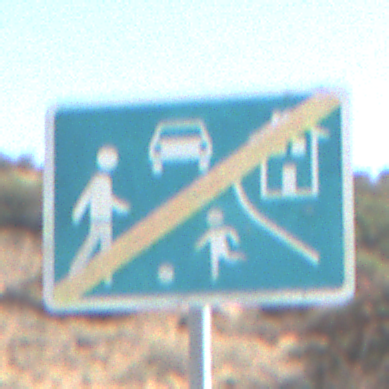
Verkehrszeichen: EndeVerkehrsberuhigterBereich
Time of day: Midday
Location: Outdoor (Nature)
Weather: Clear
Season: NotSpecified
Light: Natural